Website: home-depot
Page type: account-selection
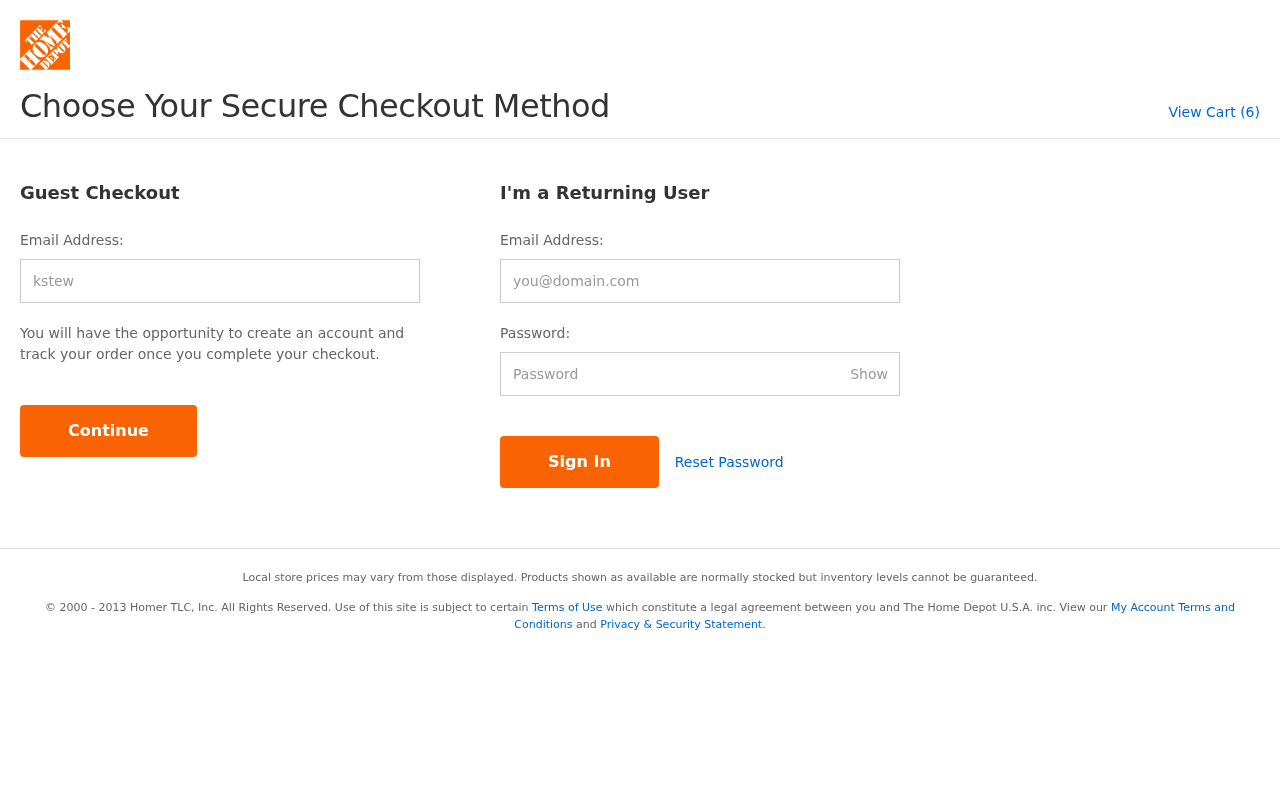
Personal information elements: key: PII_LOGIN_USERNAME
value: kstewart259
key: PII_LOGIN_USERNAME2
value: kstewart259
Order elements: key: ORDER_NUM_ITEMS
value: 6